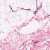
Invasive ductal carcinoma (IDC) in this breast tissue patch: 0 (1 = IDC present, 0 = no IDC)